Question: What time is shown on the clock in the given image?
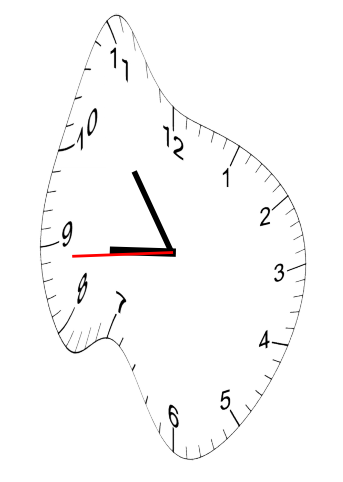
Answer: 08:53:44